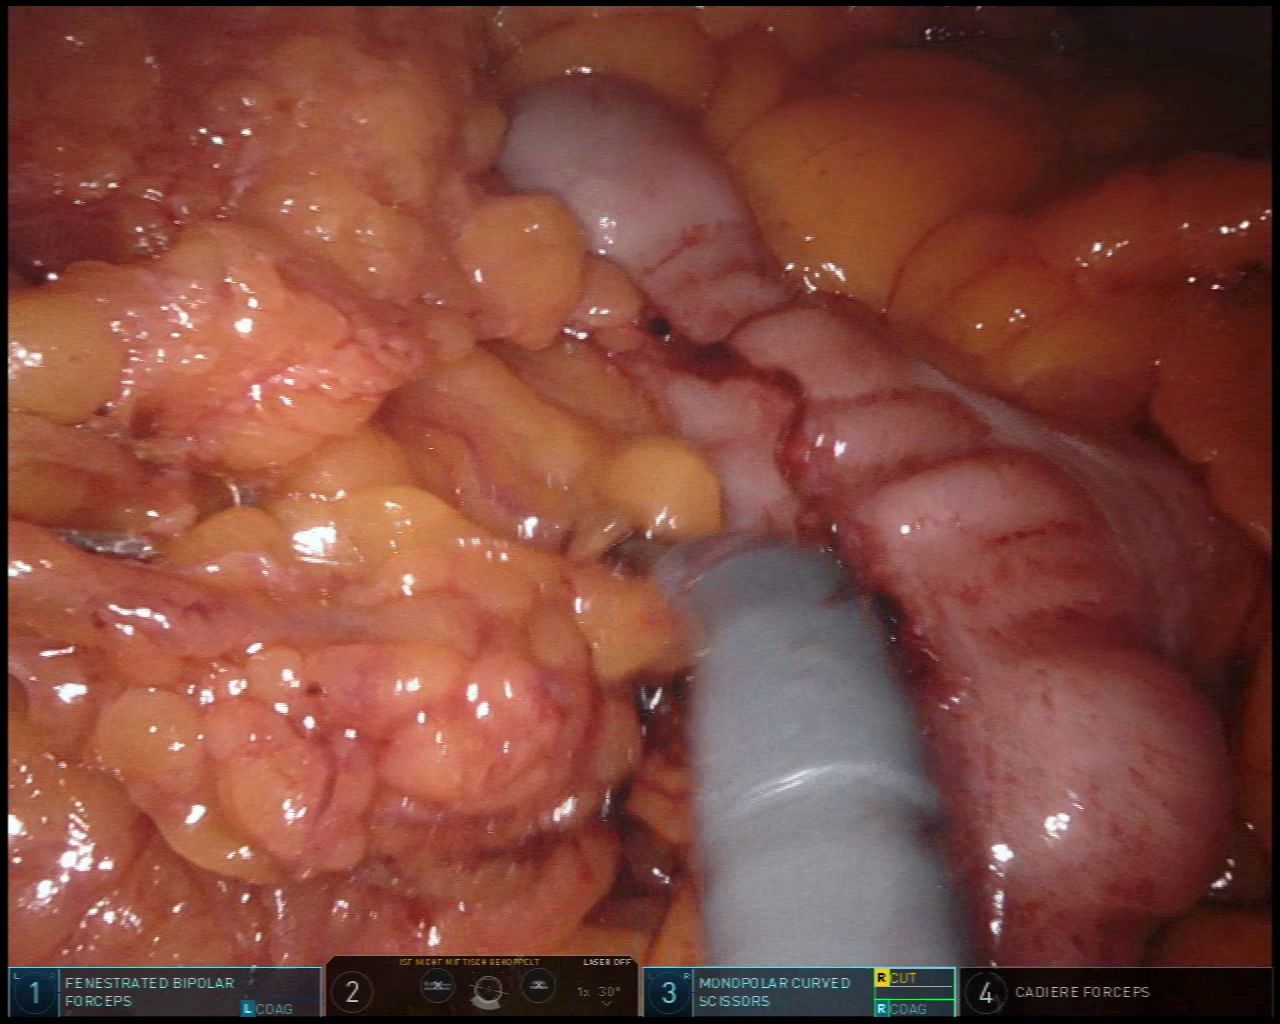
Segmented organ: colon
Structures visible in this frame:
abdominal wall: no
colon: yes
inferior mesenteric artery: no
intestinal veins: no
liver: no
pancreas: no
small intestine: no
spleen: no
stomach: no
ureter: no
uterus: no
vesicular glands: no